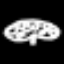
Label: mushroom